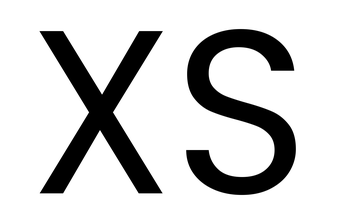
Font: Poppins-Regular